Question: using bootstrap 3.
I have 4 img elements.
2 images across
2 images down
Total of 4 images.
This is my markup:
'''
<html>
<body>
<div class="row" id="row1">
<div class="col-xs-6">
<img src="" id="img1" class="img-responsive" alt="" />
</div>
<div class="col-xs-6">
<img src="" id="img2" class="img-responsive" alt="" />
</div>
</div>
<div class="row" id="Div1">
<div class="col-xs-6">
<img src="" id="img3" class="img-responsive" alt="" />
</div>
<div class="col-xs-6">
<img src="" id="img4" class="img-responsive" alt="" />
</div>
</div>
</body>
</html>
'''
Trouble is that there is a gap in the middle.
When I view the element using Chrome there are no margins or paddings automatically set by Bootstrap.
What should I do/use?
This is the screenshot (this is a mobile browser)

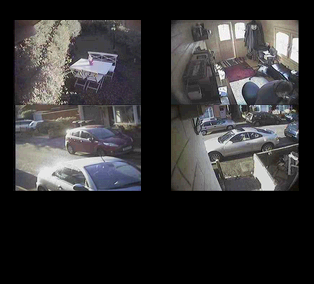
Answer: I'm thinking it may be the width of your images. Depending on the width of your page, large images will fill the col and tighten up the gutter between them
'''
<div class="row" id="row1">
<div class="col-xs-6">
<img src="http://placehold.it/600x600" id="img1" class="img-responsive" alt="" />
</div>
<div class="col-xs-6">
<img src="http://placehold.it/600x600" id="img2" class="img-responsive" alt="" />
</div>
</div>
<div class="row" id="Div1">
<div class="col-xs-6">
<img src="http://placehold.it/600x600" id="img3" class="img-responsive" alt="" />
</div>
<div class="col-xs-6">
<img src="http://placehold.it/600x600" id="img4" class="img-responsive" alt="" />
</div>
</div>
'''
smaller image will leave a gap
'''
<div class="row" id="row1">
<div class="col-xs-6">
<img src="http://placehold.it/200x200" id="img1" class="img-responsive" alt="" />
</div>
<div class="col-xs-6">
<img src="http://placehold.it/200x200" id="img2" class="img-responsive" alt="" />
</div>
</div>
<div class="row" id="Div1">
<div class="col-xs-6">
<img src="http://placehold.it/200x200" id="img3" class="img-responsive" alt="" />
</div>
<div class="col-xs-6">
<img src="http://placehold.it/200x200" id="img4" class="img-responsive" alt="" />
</div>
</div>
'''
See it in this fiddle: <URL>